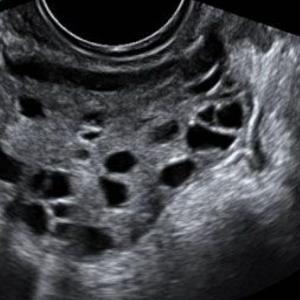
Label: infected